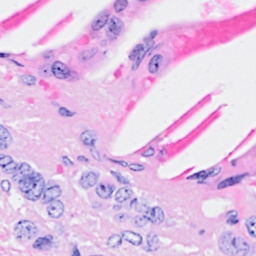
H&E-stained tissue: Breast